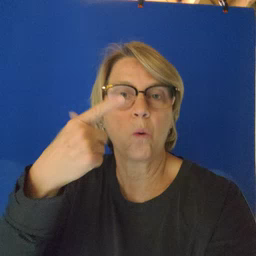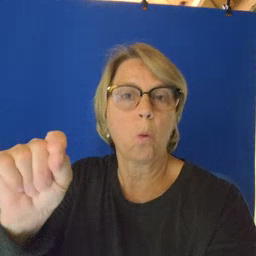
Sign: go